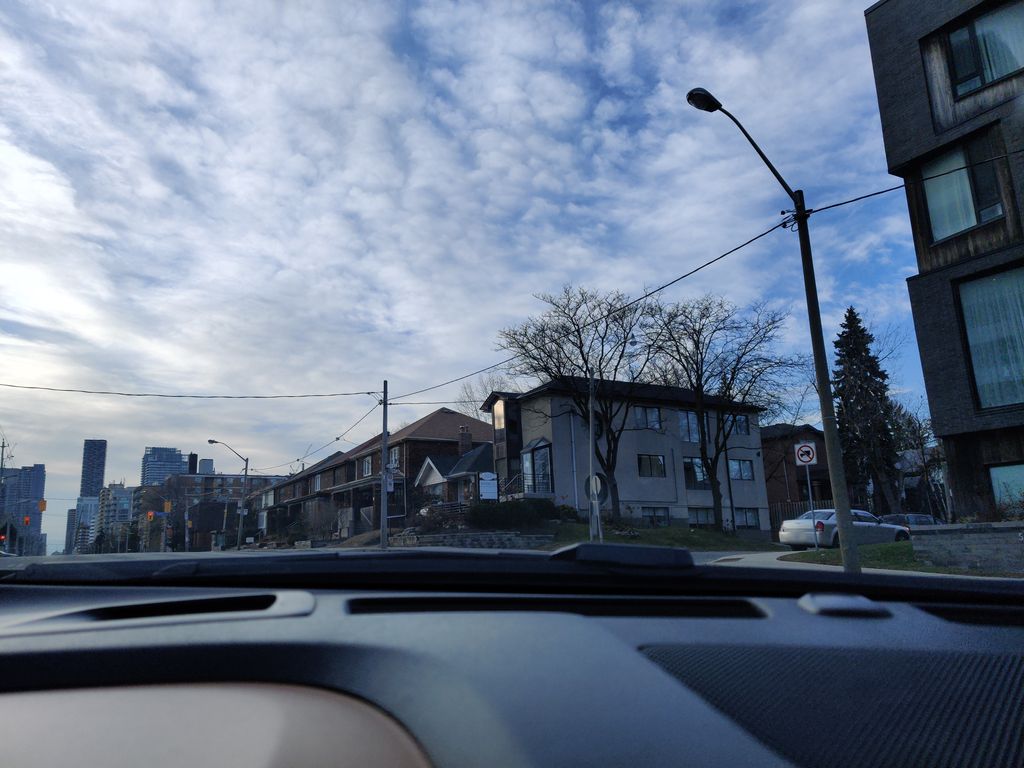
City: toronto